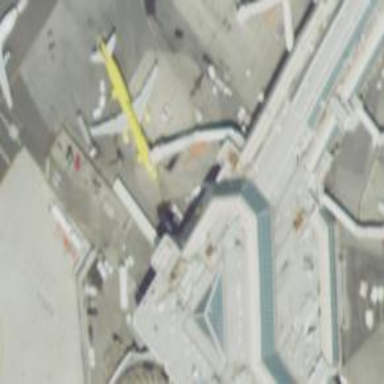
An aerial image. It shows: Airport gate.